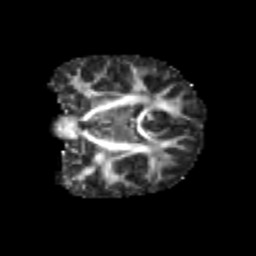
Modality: FA
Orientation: coronal
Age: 7
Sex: female
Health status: healthy